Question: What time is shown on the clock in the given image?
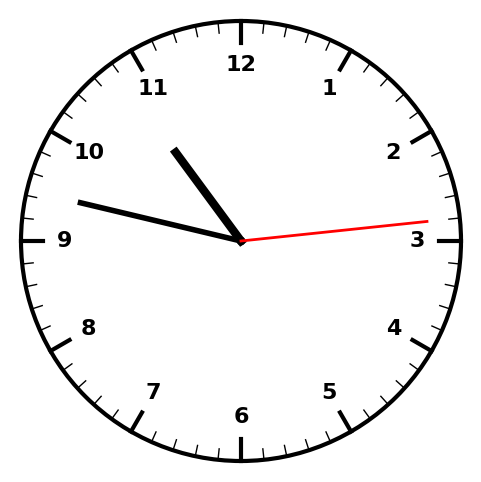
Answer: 10:47:14